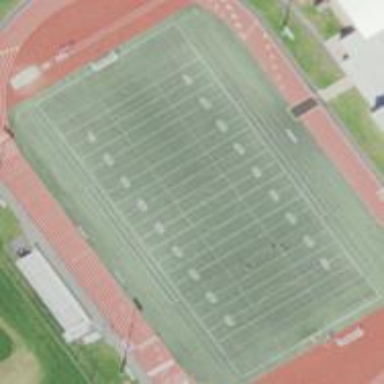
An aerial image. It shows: American football pitch for leisure and sport activities.